Field crop: maize
Growth stage: 2
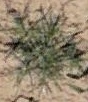
Species: salsola